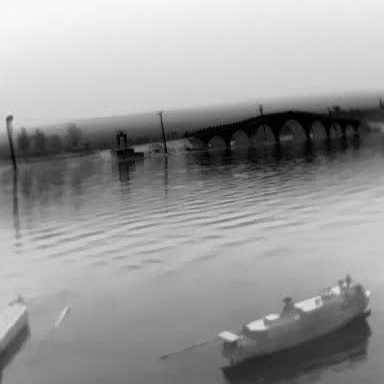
There is a container_ship in the infrared image.